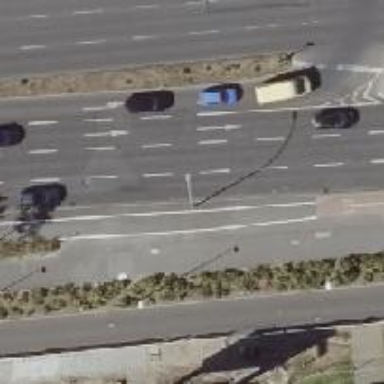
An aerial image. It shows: Primary highway with asphalt surface. It has lane markings and is dual carriageway.